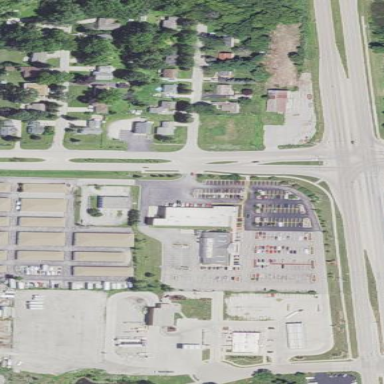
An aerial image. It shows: Retail area.